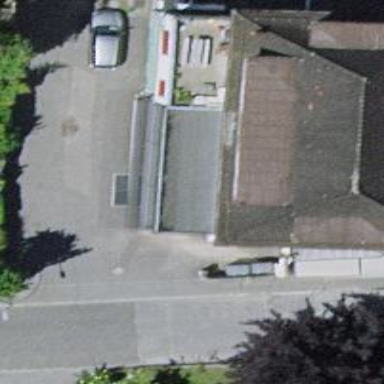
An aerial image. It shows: Café.